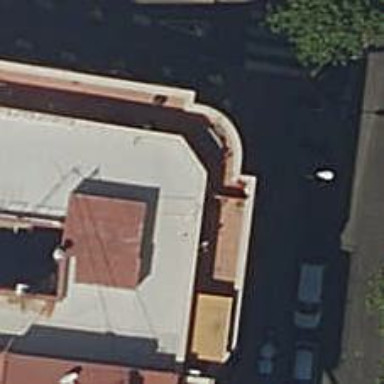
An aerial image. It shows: Restaurant.